Question: I need to develop a custom layout for the action bar in Android.
I'm now stuck because I have no clue how to for my custom layout.

In the image, the red part is , the blue part is the space occupied by the .
Clearly I need to know/calculate the size of the red part to be able to correctly position the elements in my custom action bar (for example center the title in the window or make sure not to overflow in the blue part).
How can I achieve this?
I couldn't find useful examples or a clear API in the Android documentation.
I think that anyone using the custom action bar layout must be facing this kind of problem, I'm a bit confused.
Or am I supposed not to use action buttons in this case? Perhaps I'm supposed to replicate the action buttons by myself?
Thanks in advance
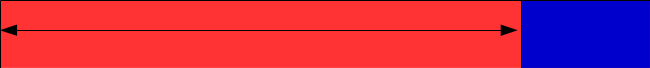
Answer: Try using ToolBar instead of ActionBar. It will give you a lot more control over ActionBar elements than ActionBar.
Here is a simple tutorial about how to replace ActionBar with ToolBar and how you can customise it.
<URL>
Possibilities are endless with ToolBar but my recommendation is to don't overdo anything.